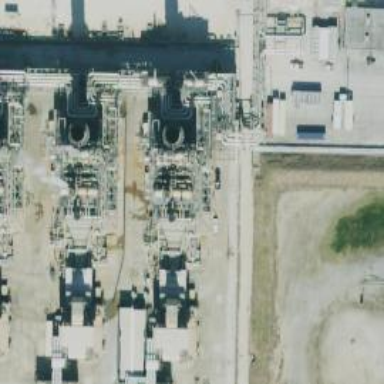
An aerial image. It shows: Gas turbine generator is in use.